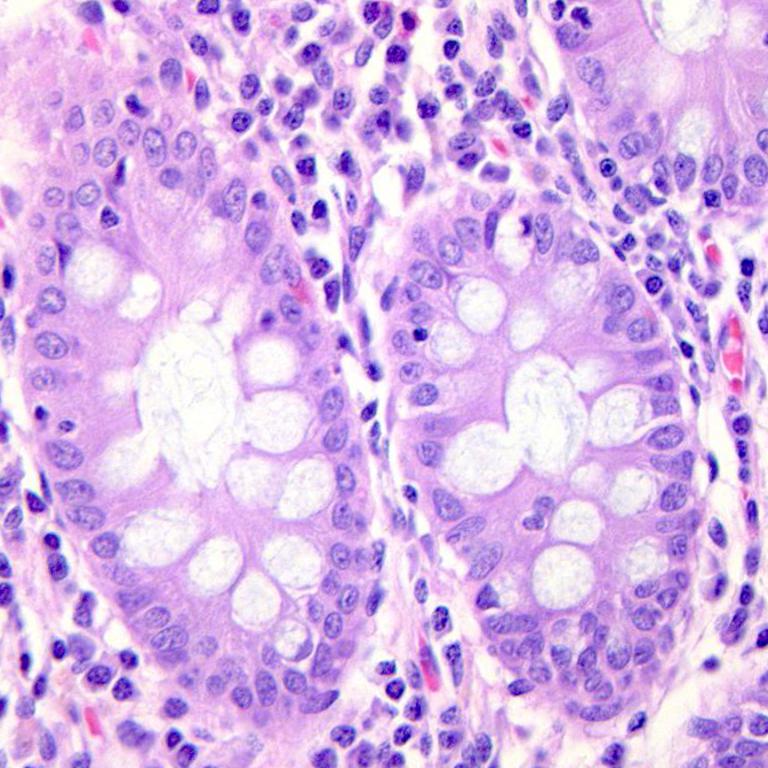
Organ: colon
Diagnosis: benign